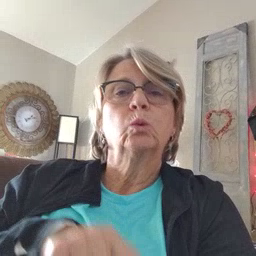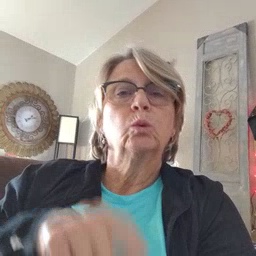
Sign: shoe